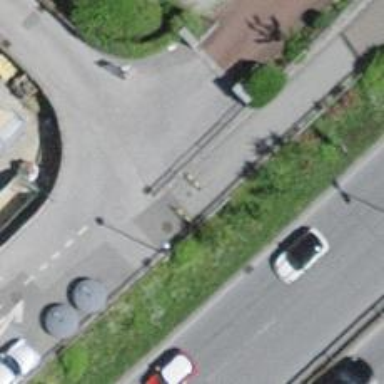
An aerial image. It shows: Cycle barrier.